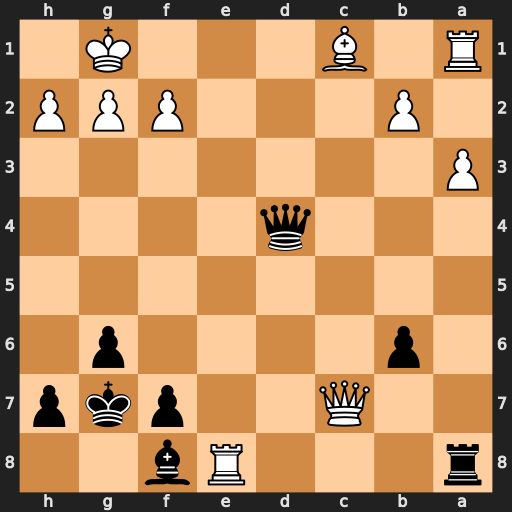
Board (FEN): r3Rb2/2Q2pkp/1p4p1/8/3q4/P7/1P3PPP/R1B3K1
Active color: b
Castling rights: -
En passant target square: -
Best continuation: Qd1+ Re1 Qxe1#